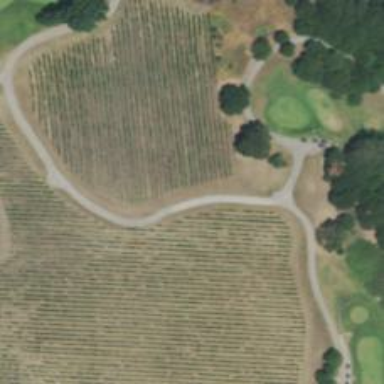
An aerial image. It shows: Footway resembling golf path at the Eagle Vines Golf Course.